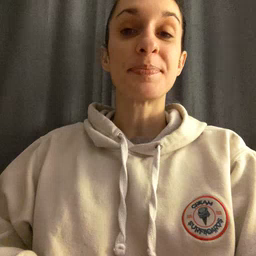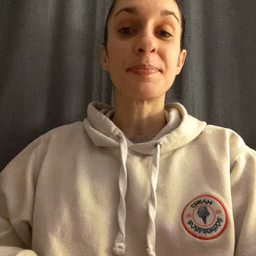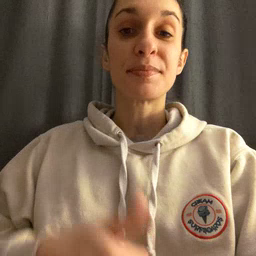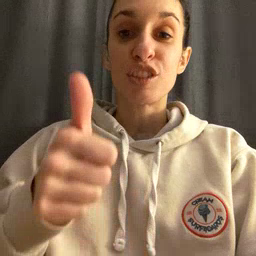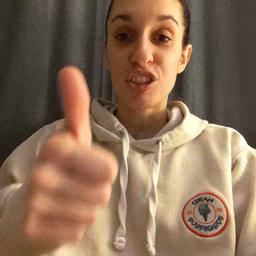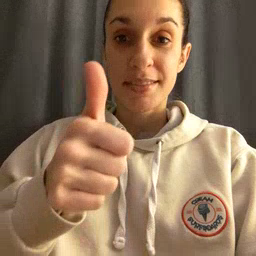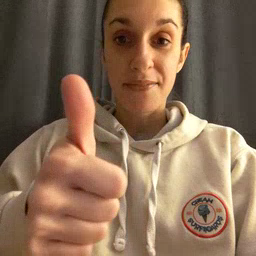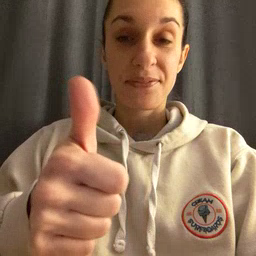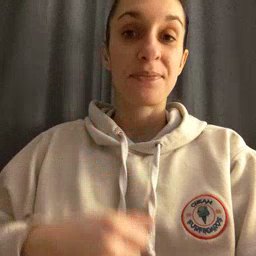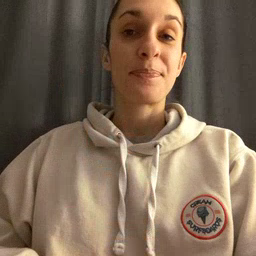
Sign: yourself